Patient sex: M
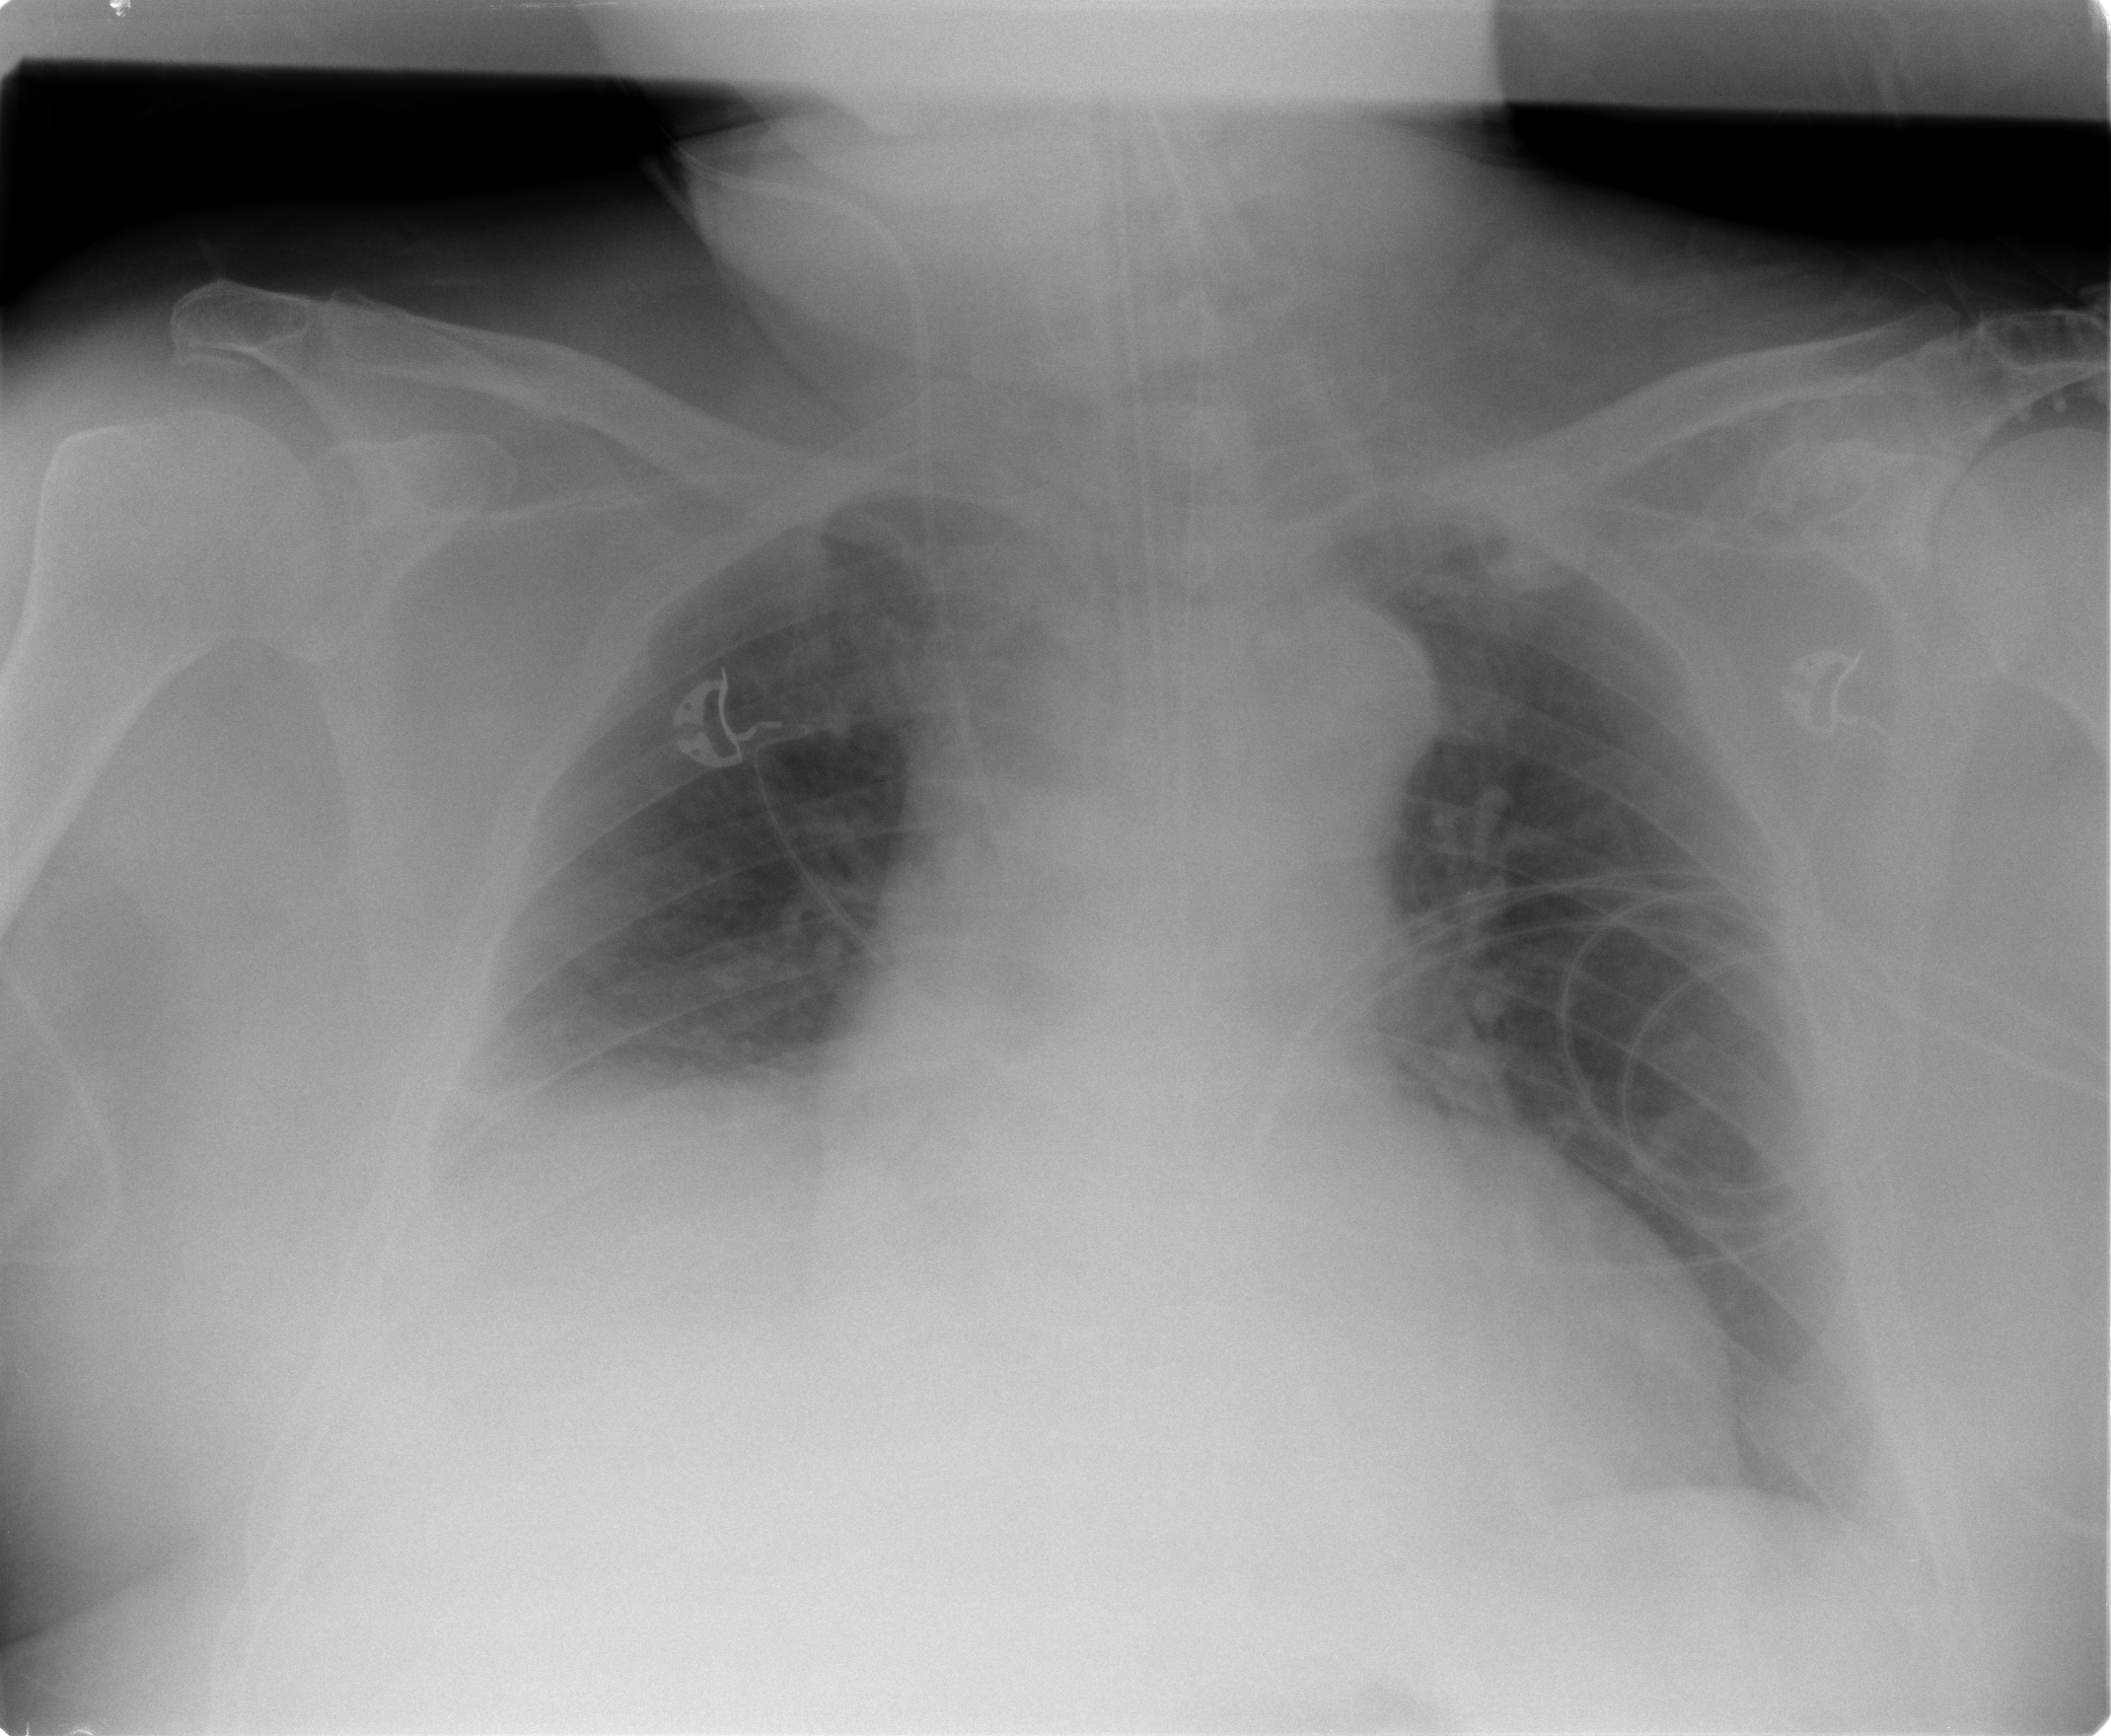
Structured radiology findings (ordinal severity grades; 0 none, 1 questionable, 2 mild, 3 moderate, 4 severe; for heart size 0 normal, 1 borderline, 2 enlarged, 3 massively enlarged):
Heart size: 1
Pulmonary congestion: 0
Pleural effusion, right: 2
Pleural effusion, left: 0
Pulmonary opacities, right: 1
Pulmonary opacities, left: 0
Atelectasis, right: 2
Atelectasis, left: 0